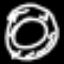
Label: donut